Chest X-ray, PA view. Patient: 46 years old, sex M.
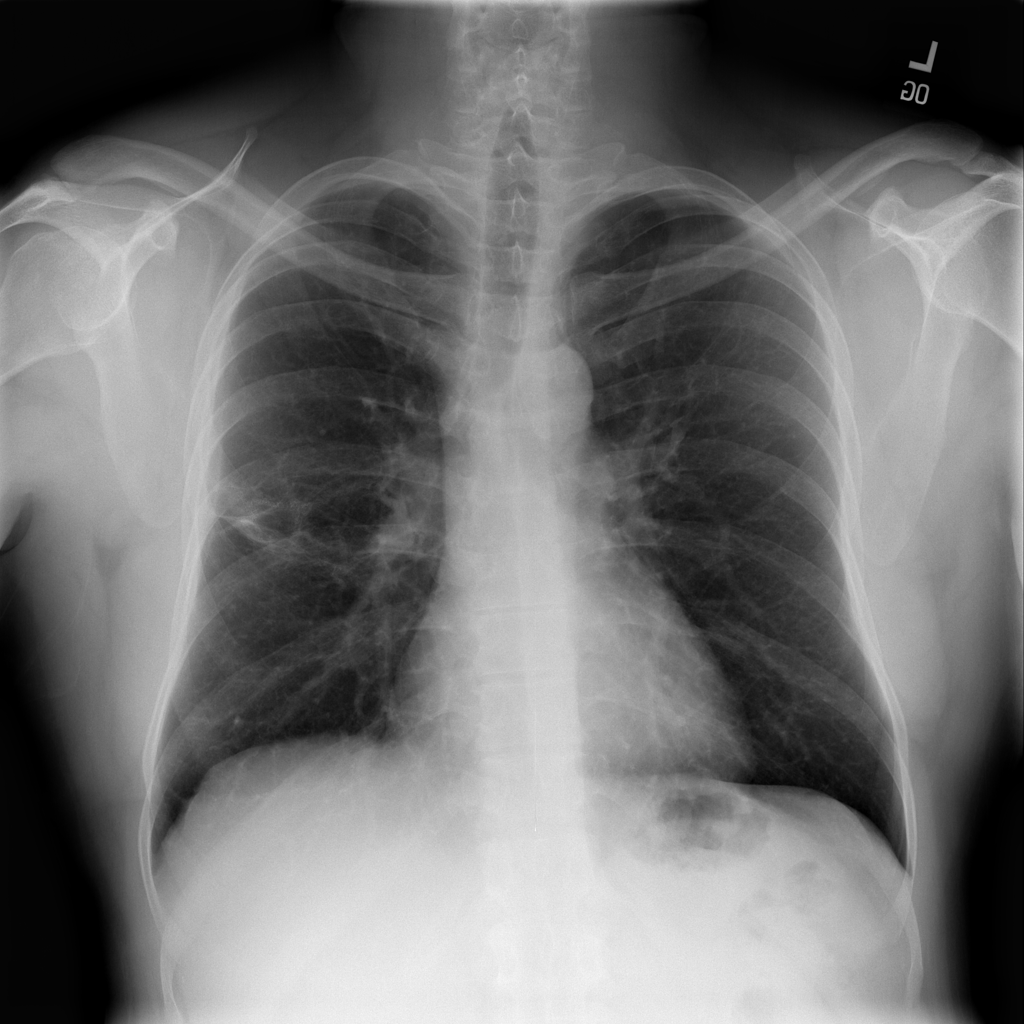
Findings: Consolidation